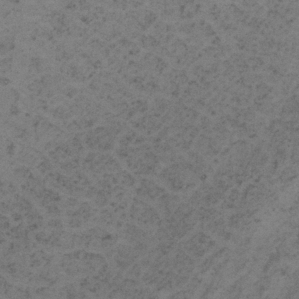
Label: frost